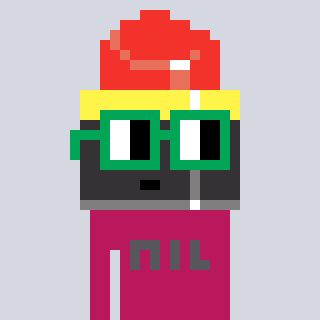
a pixel art character with square green glasses, a lipstick-shaped head and a darkpink-colored body on a cool background